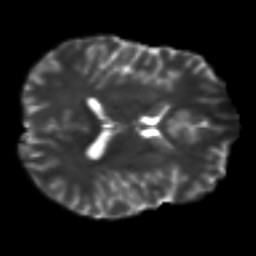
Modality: T2w
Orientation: axial
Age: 23
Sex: male
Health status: ill
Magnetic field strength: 3 T
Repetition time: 9 s
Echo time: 0.093 s